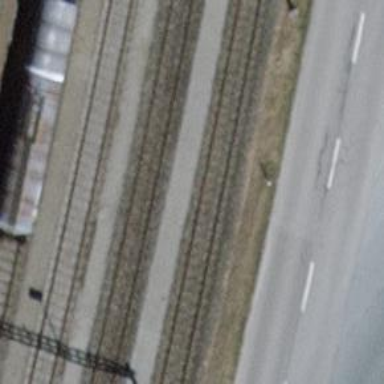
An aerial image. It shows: Single-track spur railway line.